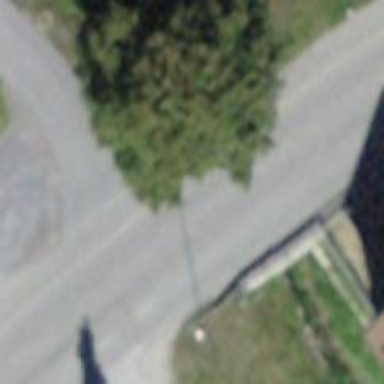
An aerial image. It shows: Asphalt road classified as tertiary.